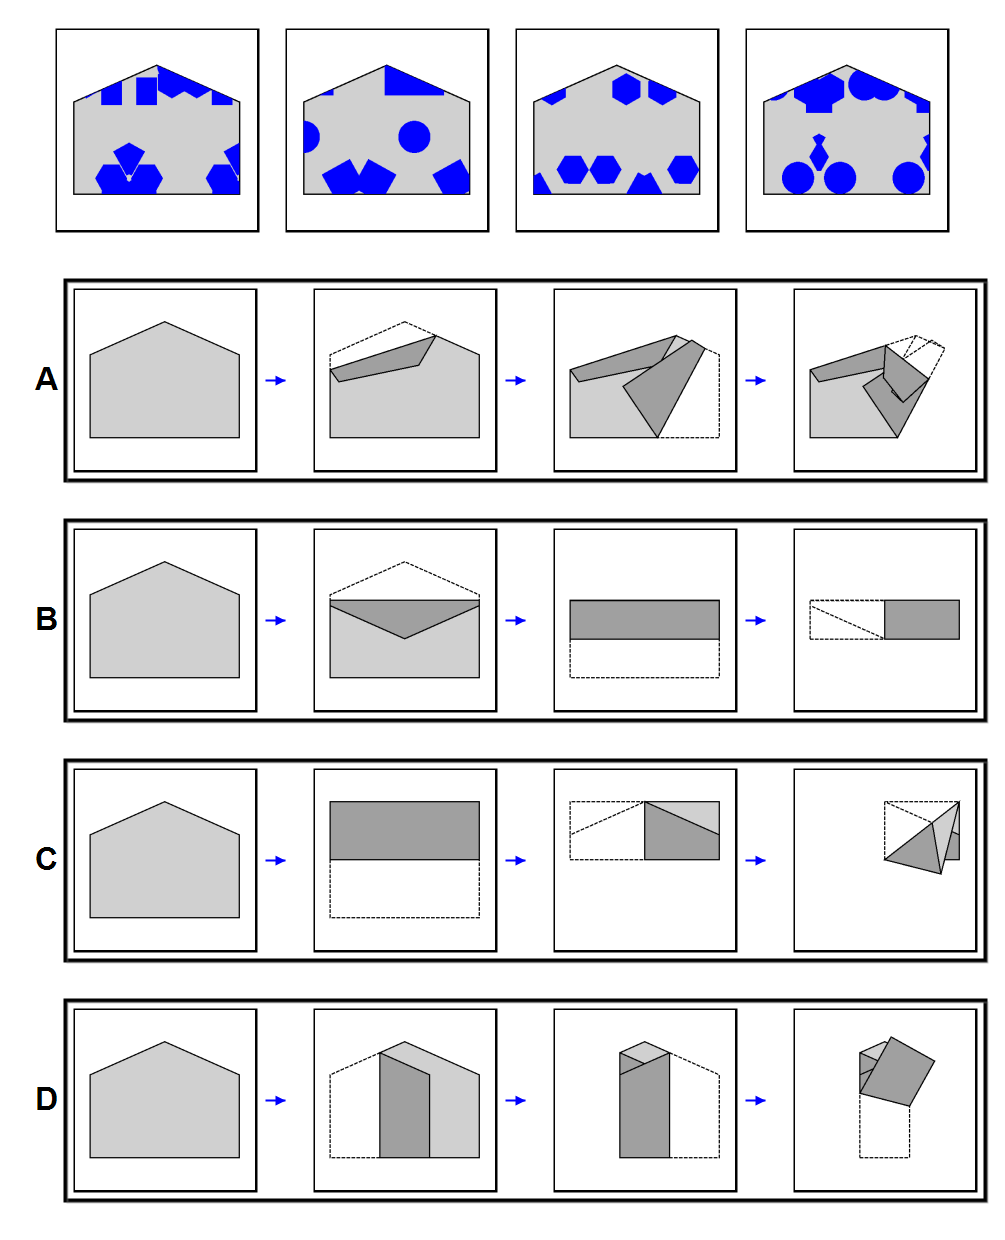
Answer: D